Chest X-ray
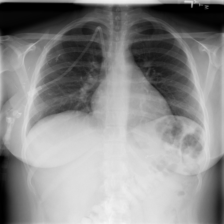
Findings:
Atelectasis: negative
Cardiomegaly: negative
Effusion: positive
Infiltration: positive
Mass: negative
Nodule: negative
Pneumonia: negative
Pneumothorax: negative
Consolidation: negative
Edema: negative
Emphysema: negative
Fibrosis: negative
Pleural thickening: negative
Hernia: negative